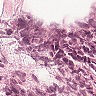
Metastatic tissue present: no